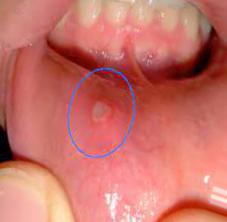
Condition: Mouth Ulcer